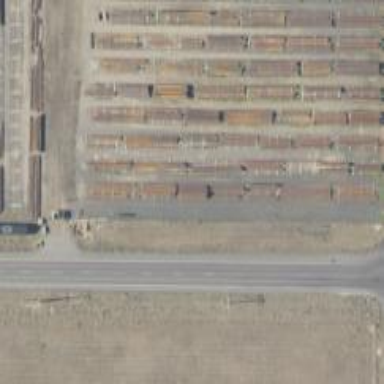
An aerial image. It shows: Abandoned railway.